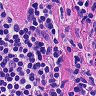
Metastatic tissue present: no